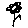
Label: flower